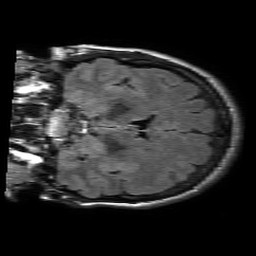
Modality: FLAIR
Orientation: coronal
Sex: female
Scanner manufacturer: philips
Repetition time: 11 s
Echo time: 0.125 s